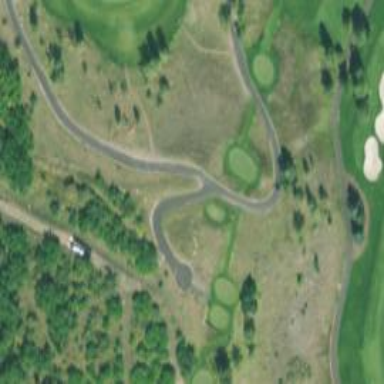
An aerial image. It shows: Track noted as Golf Cart Path.